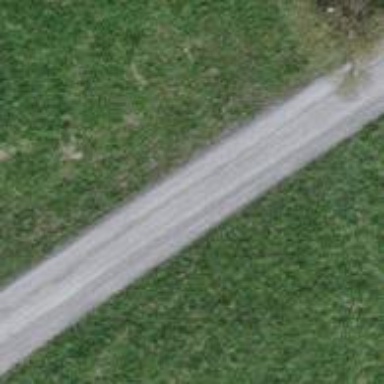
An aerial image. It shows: Track with fine gravel surface. The track is of grade1 quality.